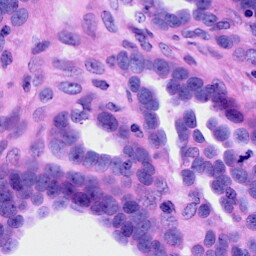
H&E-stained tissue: Ovarian